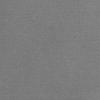
Label: dusty